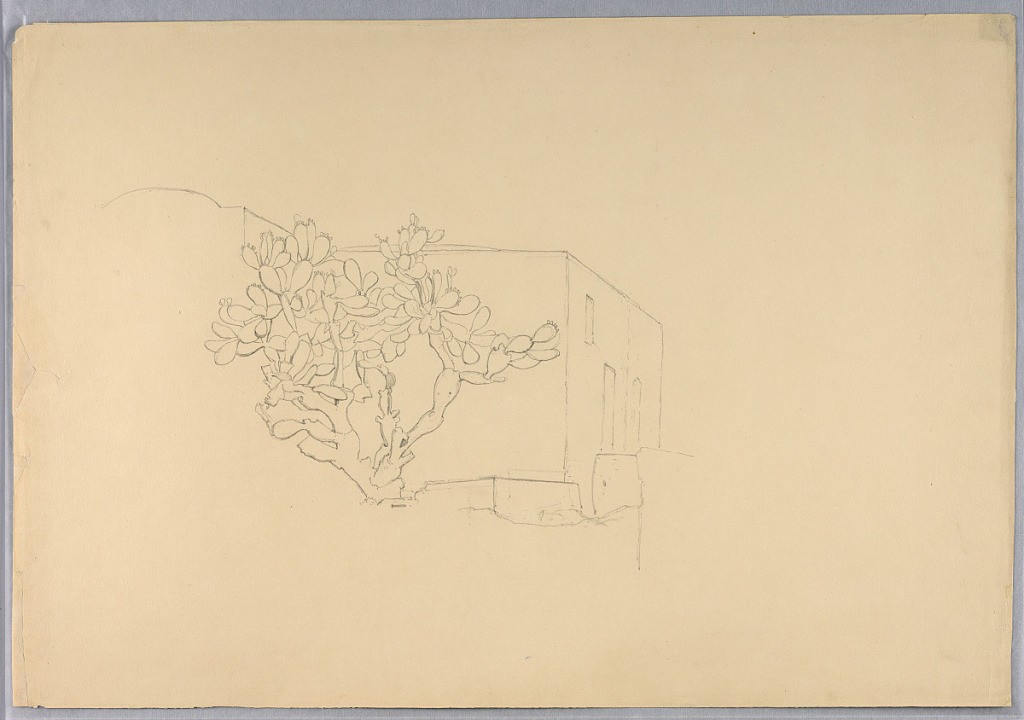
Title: Study of building
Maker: William Stanley Haseltine, American, 1835–1900
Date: ca. 1855
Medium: Graphite on paper
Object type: Drawing
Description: Sketch of the corner of a building with a cactus plant.